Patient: sex F, age 34
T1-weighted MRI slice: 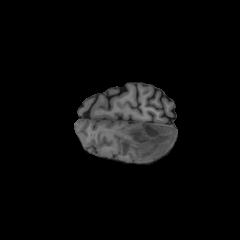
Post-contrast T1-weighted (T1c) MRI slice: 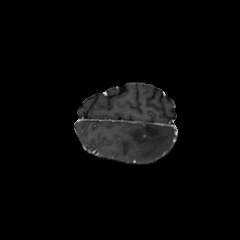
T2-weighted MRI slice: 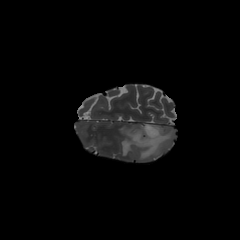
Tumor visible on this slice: yes
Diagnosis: Astrocytoma, IDH-mutant
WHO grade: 3